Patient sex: M
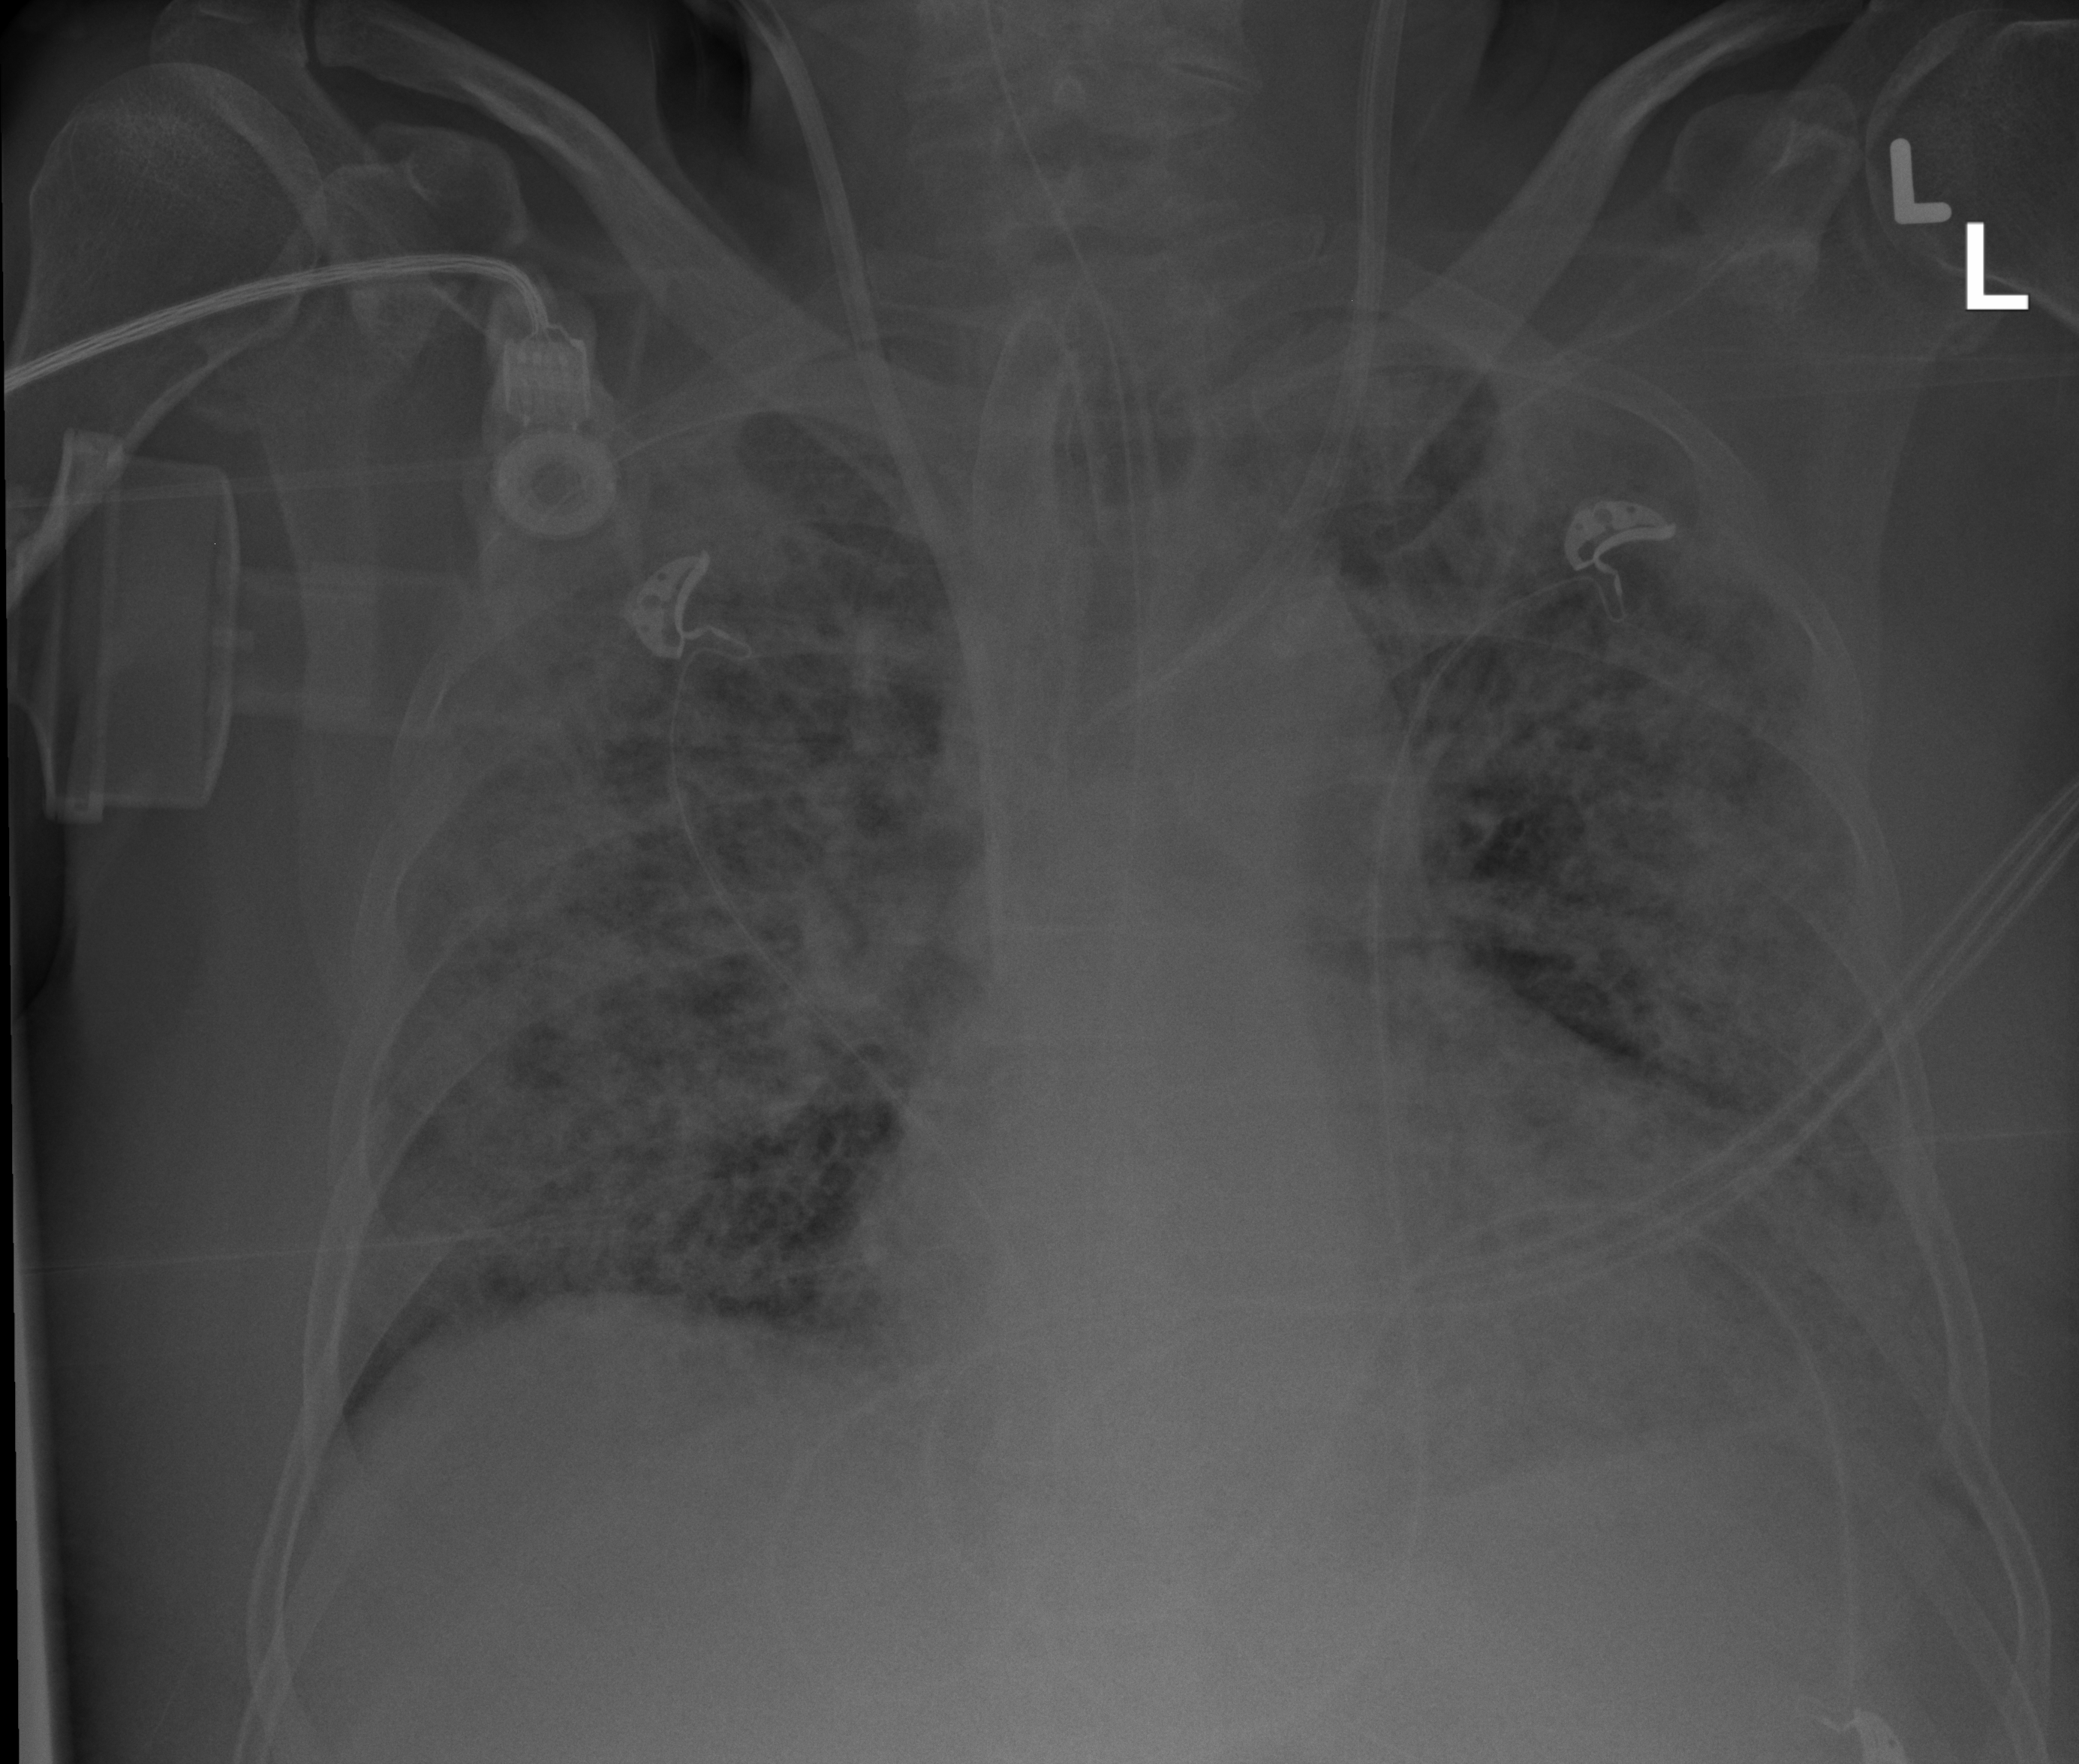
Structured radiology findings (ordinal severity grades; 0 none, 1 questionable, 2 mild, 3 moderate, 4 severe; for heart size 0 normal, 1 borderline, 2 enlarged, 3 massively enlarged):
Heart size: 1
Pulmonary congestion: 2
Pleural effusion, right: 0
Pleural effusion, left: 0
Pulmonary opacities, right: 4
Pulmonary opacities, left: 4
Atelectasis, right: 3
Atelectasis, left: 3